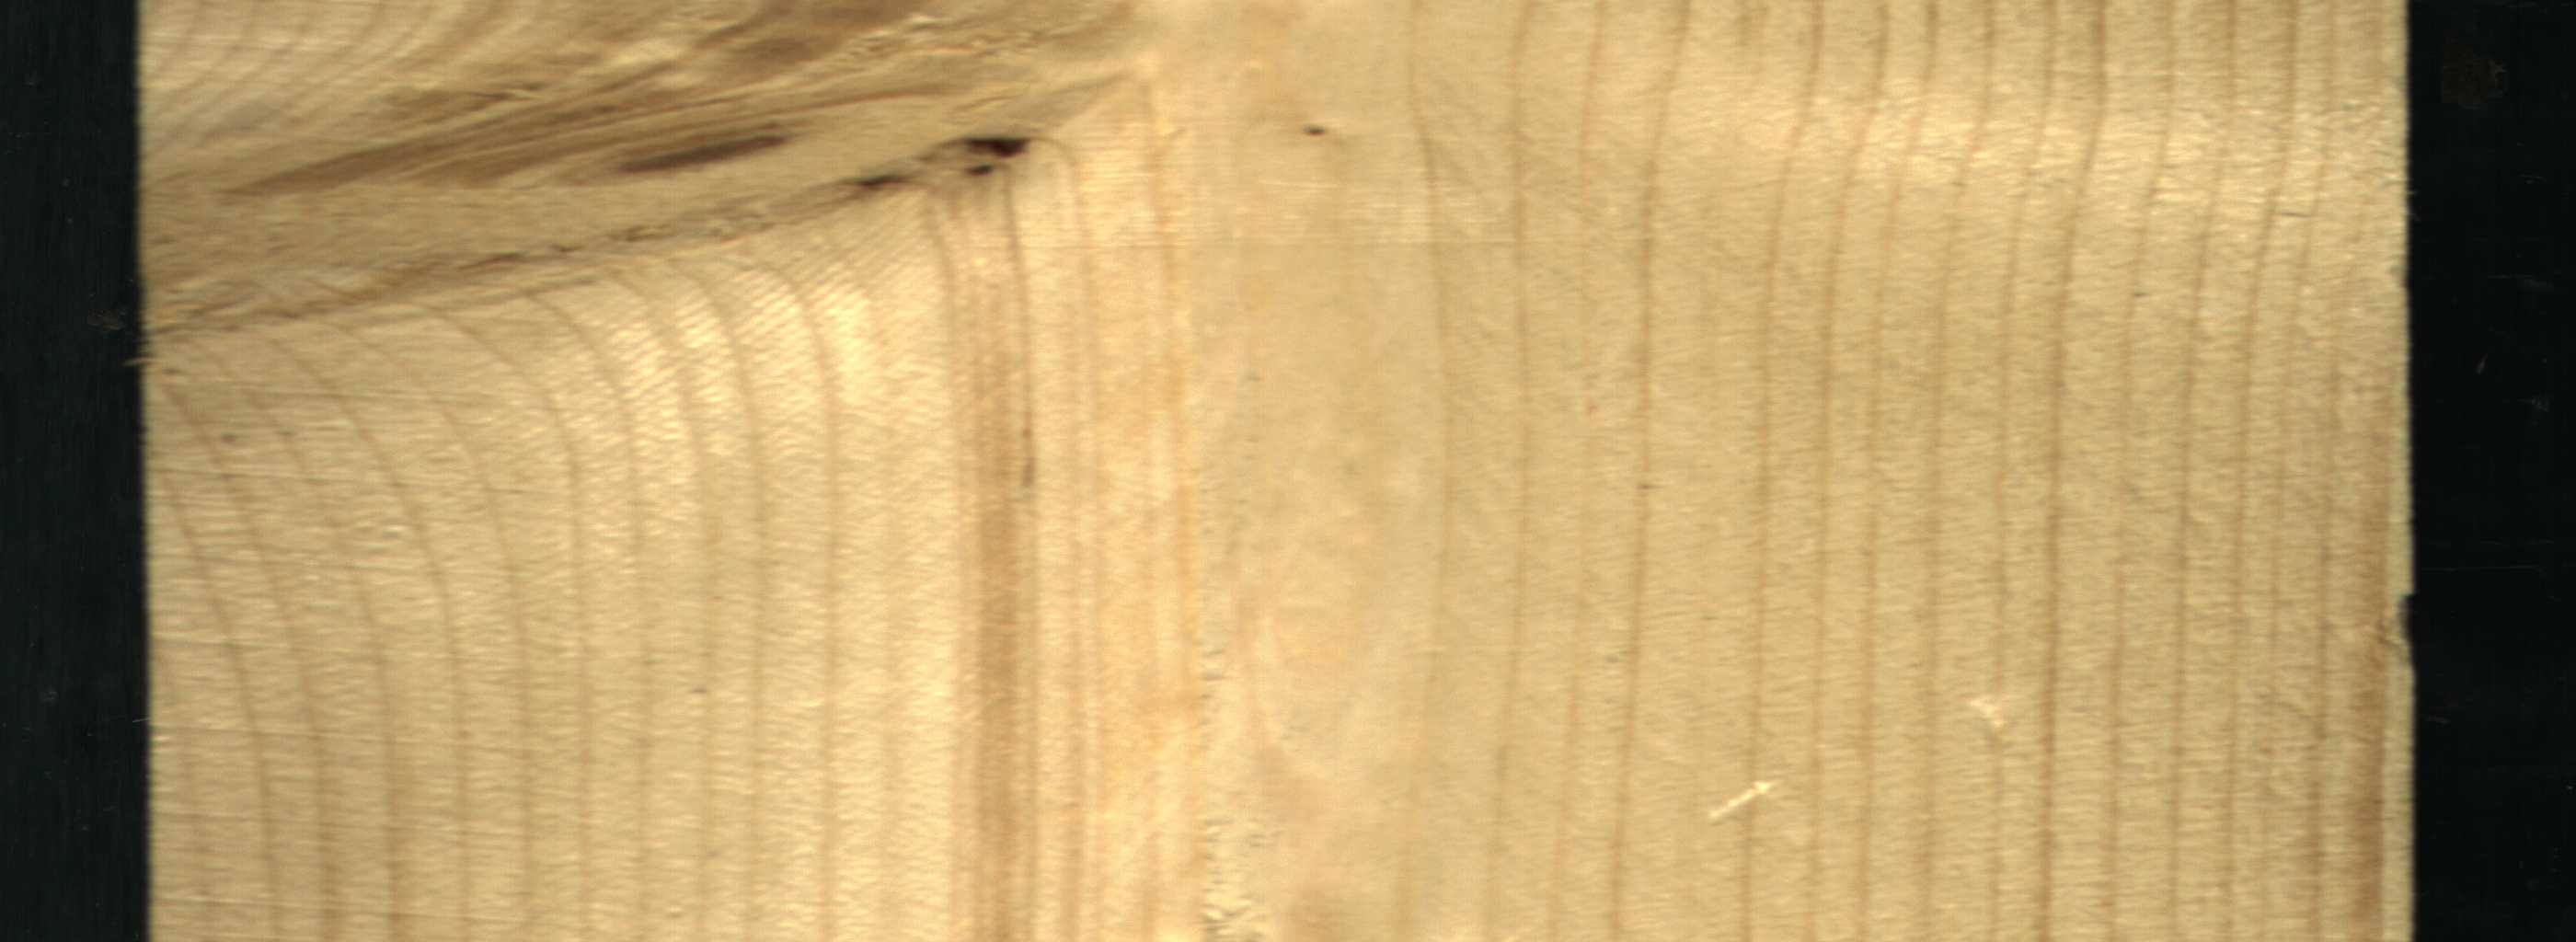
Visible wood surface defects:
Dead_Knot
Live_Knot